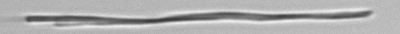
Label: fiber